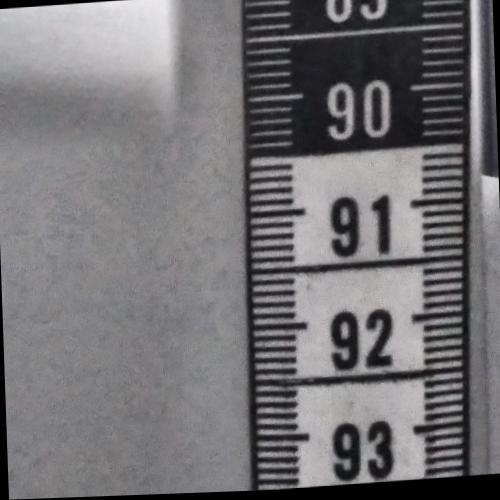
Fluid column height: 90.8 cm